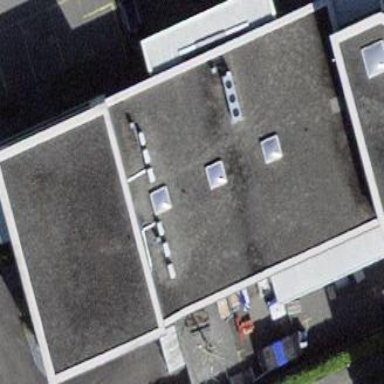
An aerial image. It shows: Building with flat roof.